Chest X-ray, PA view. Patient: 16 years old, sex M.
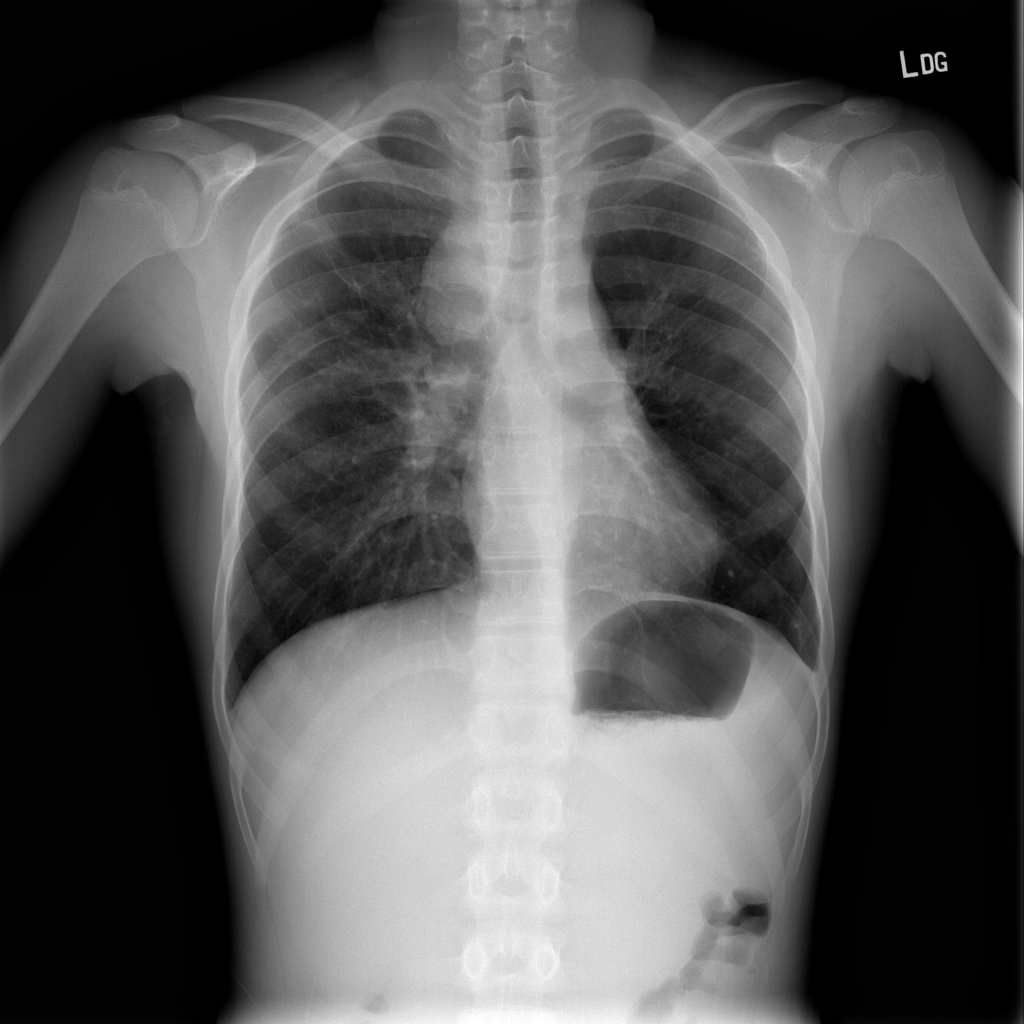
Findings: Infiltration